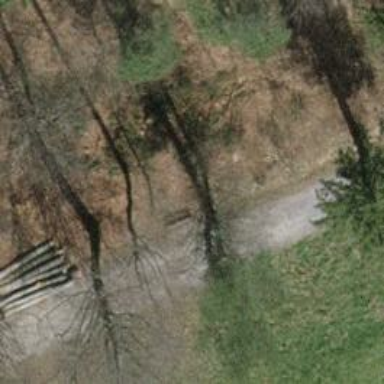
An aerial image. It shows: Brown bench.